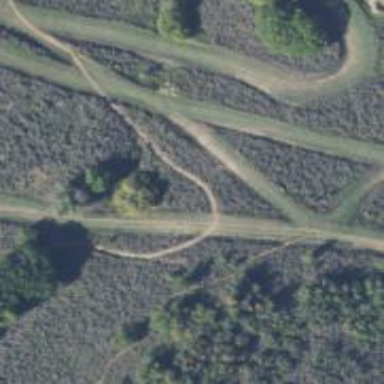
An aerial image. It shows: Advanced Nordic skiing trail groomed for classic and skating styles.